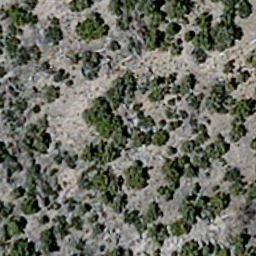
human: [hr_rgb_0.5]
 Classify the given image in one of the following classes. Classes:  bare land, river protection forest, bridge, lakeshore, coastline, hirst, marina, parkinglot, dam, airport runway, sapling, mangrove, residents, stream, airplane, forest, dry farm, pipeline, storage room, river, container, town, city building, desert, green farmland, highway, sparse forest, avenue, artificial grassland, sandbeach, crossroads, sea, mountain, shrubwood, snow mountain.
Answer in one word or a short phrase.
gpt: sparse forest